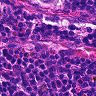
Metastatic tissue present: no